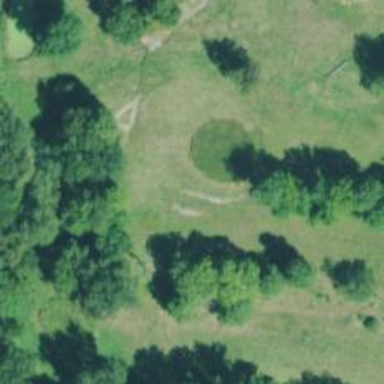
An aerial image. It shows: Path for both roads and golfers.